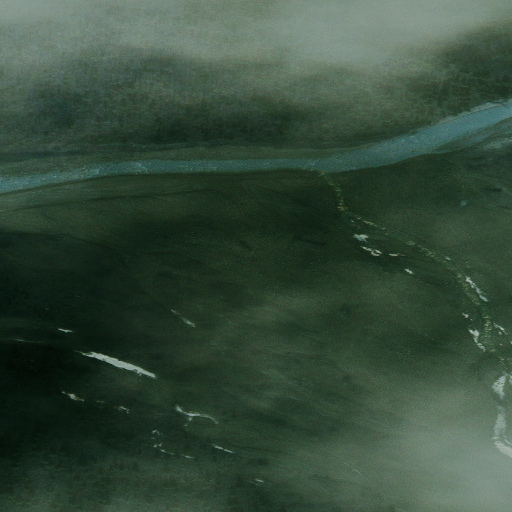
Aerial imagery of valley in Alaska named Contact Gulch containing only unknown